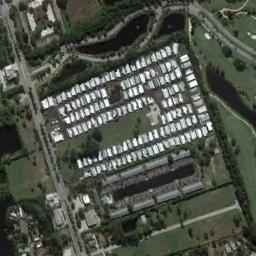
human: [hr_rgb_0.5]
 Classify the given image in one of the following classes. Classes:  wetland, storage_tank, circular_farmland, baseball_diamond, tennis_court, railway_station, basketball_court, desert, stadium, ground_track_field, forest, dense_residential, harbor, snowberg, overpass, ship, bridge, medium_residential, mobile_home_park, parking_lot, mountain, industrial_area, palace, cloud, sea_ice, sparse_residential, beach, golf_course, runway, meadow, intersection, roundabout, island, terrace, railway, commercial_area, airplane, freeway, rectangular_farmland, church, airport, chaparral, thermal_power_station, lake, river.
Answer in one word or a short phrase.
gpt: mobile_home_park